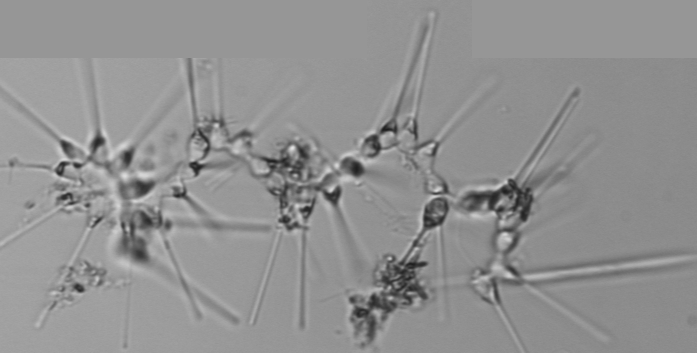
Label: Asterionellopsis_glacialis